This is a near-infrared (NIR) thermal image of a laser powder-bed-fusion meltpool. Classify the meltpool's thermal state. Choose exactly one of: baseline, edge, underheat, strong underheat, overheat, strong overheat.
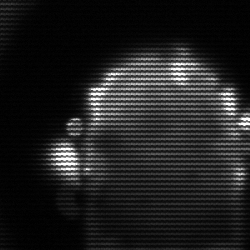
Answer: baseline